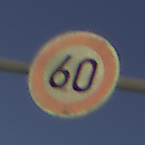
Verkehrszeichen: Geschwindigkeit60
Umgebung: Outdoor, Nature
Tageszeit: SunriseSunset
Wetter: Clear
Licht: Natural
Jahreszeit: NotSpecified
Kontrast: HighContrast